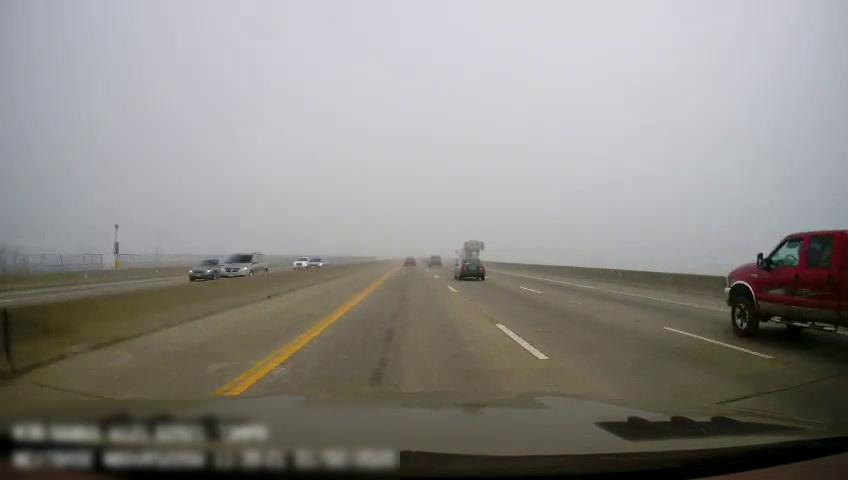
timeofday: Day
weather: Cloudy
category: Drivable Space
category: Drivable Space
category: Vehicles | Car
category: Vehicles | SUV
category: Vehicles | SUV
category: Vehicles | Car
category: Vehicles | SUV
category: Vehicles | Other LV
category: Vehicles | Truck
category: Vehicles | Car
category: Vehicles | Car
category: Lanes | Current Lane
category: Lanes | Current Lane
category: Lanes | Alternate Lane
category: Lanes | Alternate Lane
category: Lanes | Alternate Lane
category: Lanes | Opposite Lane
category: Lanes | Opposite Lane
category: Traffic | Signs